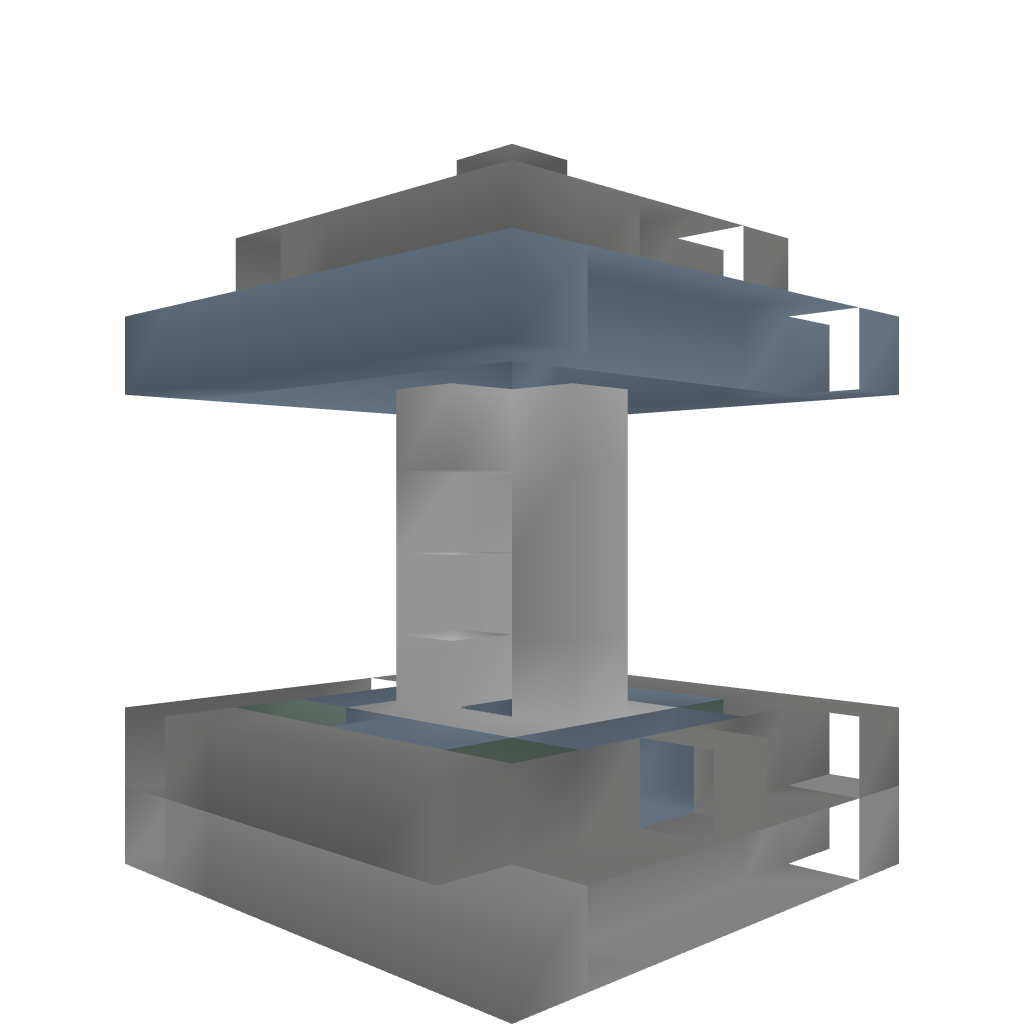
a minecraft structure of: Chafariz/Fonte - Fountain